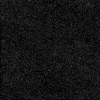
Atmospheric dust classification: dusty